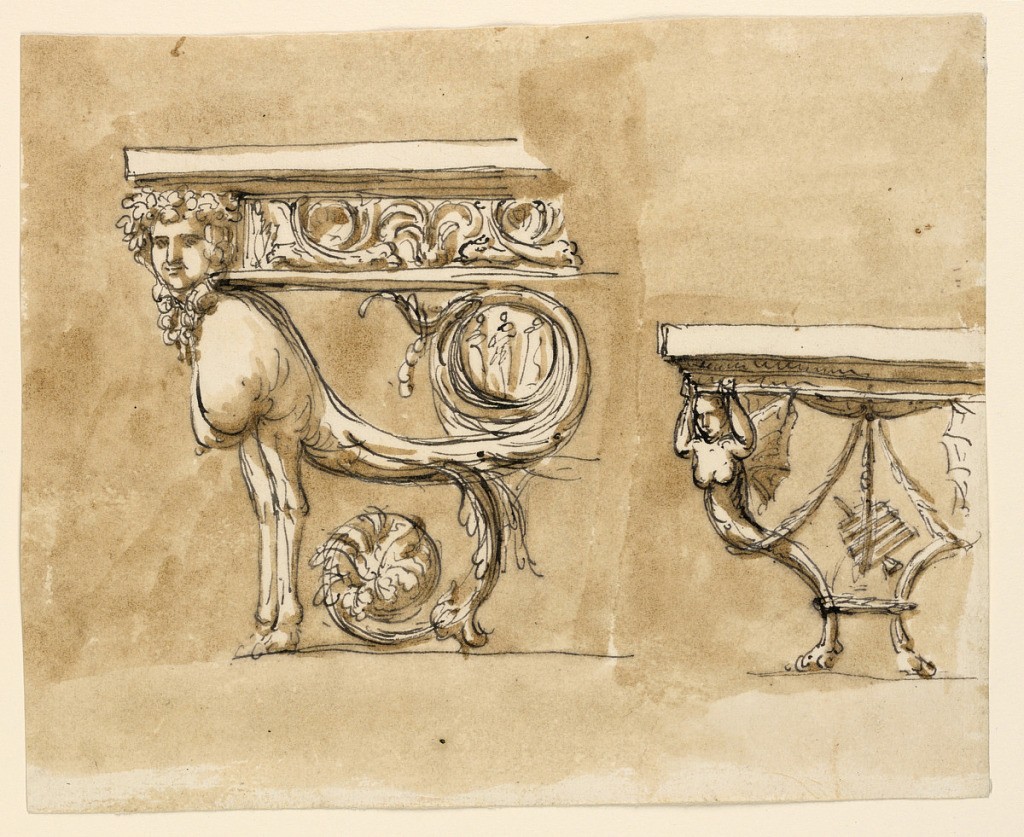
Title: Two Designs for Console Tables
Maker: Giuseppe Barberi, Italian, 1746–1809
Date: ca. 1785–1790
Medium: Pen and brown ink, brush and brown wash on off-white laid paper, lined
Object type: Drawing
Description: Two left sides. At left: the support is a siren with a tail forming a circle below the center of the frame, with the representation of three figures in the inside. One scroll downards. The frame is supported by the shoulder, the top by the head. At right chimerae with the busts of women with butterfly wings and raised arms are the supports. Below they are connected by a wreath. Below the frame is a calyx or a shell from which festoons hang  towards the legs, and a trophy of a pan flute and a clarinette hang in the center. Frame and top-like cornices of an entablature. Usual background.